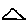
Label: triangle